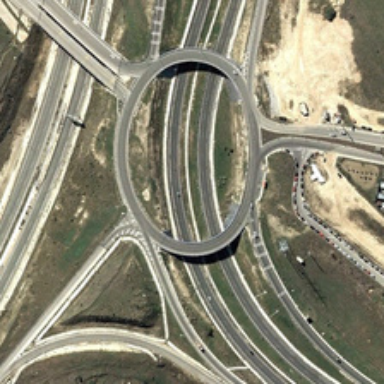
Many green meadow are near a viaduct .